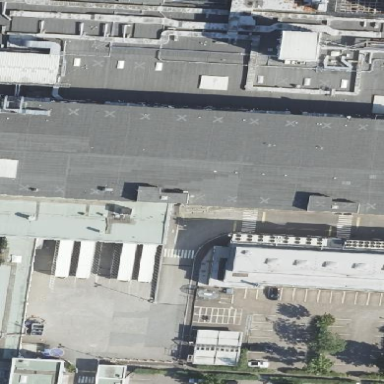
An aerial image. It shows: Building part with flat roof.